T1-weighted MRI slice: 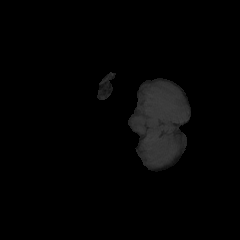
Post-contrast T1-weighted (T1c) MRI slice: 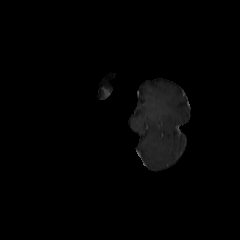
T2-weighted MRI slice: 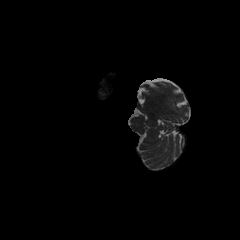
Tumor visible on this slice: no